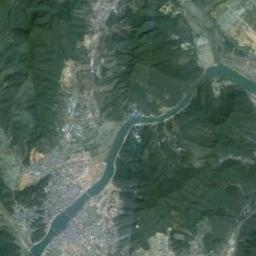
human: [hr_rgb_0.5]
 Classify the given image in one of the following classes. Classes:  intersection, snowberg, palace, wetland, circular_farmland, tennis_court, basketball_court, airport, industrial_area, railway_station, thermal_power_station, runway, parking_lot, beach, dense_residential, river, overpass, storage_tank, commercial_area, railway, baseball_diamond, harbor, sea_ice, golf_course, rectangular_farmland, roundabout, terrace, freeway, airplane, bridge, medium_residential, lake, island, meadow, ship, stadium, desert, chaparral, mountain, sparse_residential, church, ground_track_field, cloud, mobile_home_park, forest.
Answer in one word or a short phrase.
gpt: river